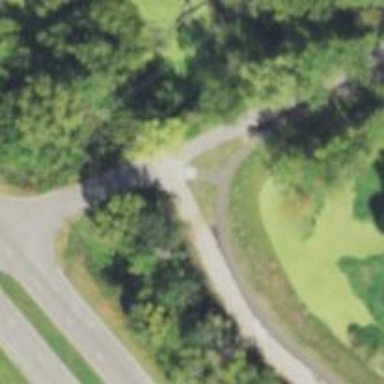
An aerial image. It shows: Asphalt cycleway.